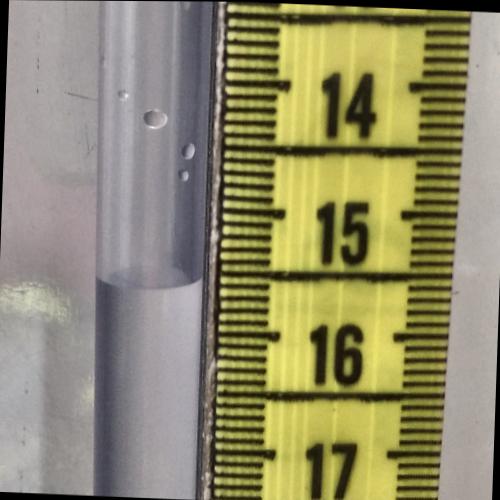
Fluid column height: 15.6 cm